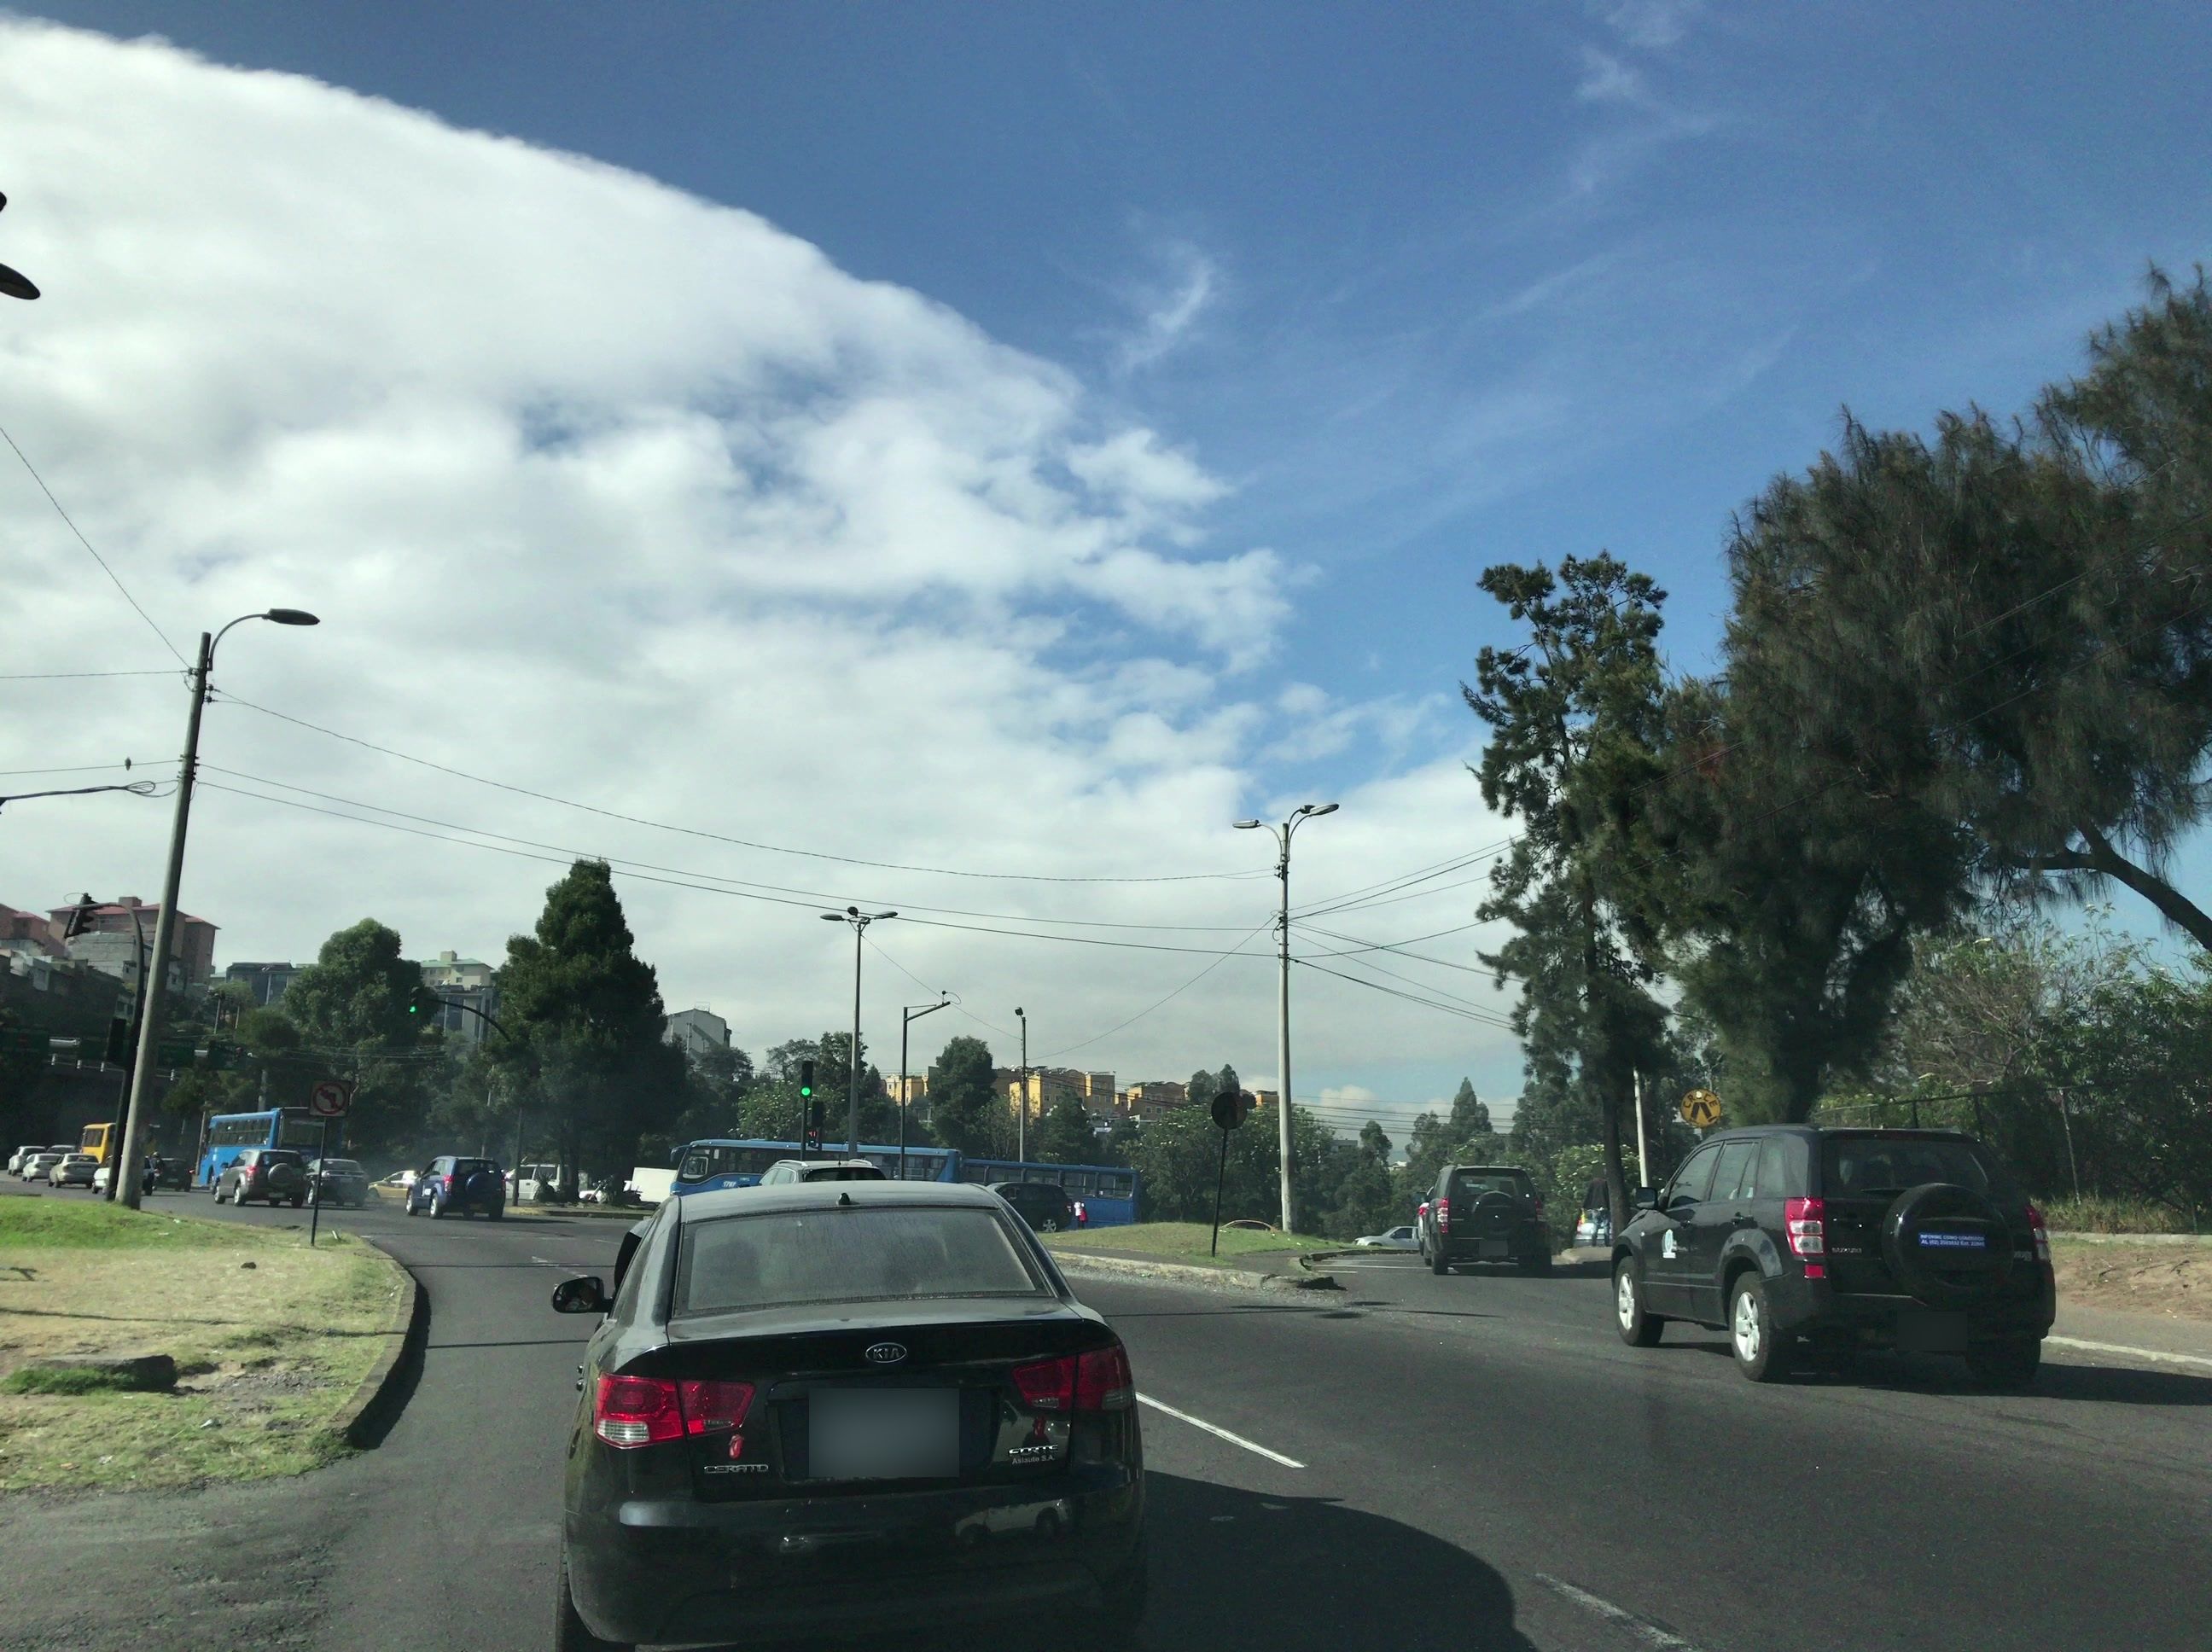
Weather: clear
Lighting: day
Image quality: good
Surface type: driving surface
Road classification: footway, residential, steps
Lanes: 2
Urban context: urban centre
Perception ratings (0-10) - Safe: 1.75, Lively: 5.22, Beautiful: 5.45, Boring: 5.27, Depressing: 5, Wealthy: 3.06